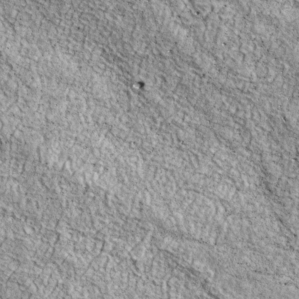
Label: non_frost